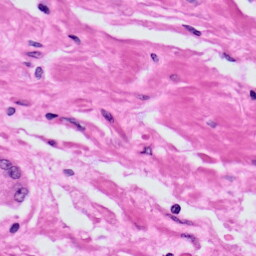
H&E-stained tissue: Prostate